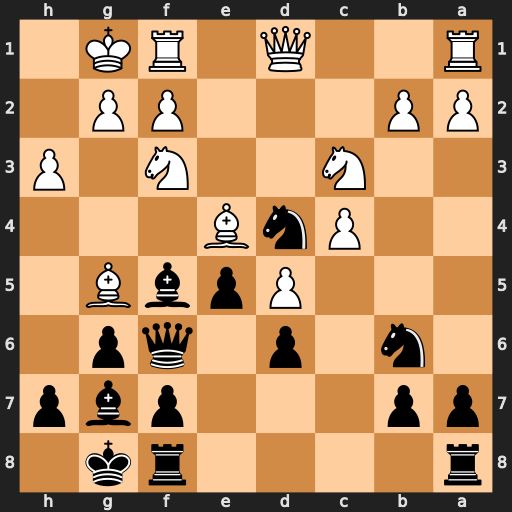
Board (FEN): r4rk1/pp3pbp/1n1p1qp1/3PpbB1/2PnB3/2N2N1P/PP3PP1/R2Q1RK1
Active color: b
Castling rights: -
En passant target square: -
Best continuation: Nxf3+ Qxf3 Qxg5